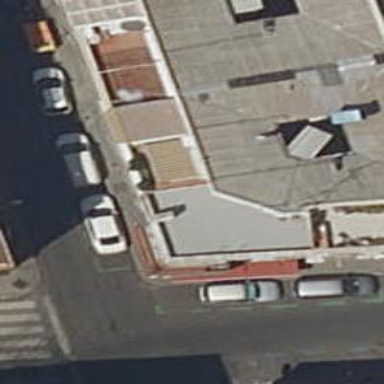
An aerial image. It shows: Café.